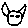
Label: cat